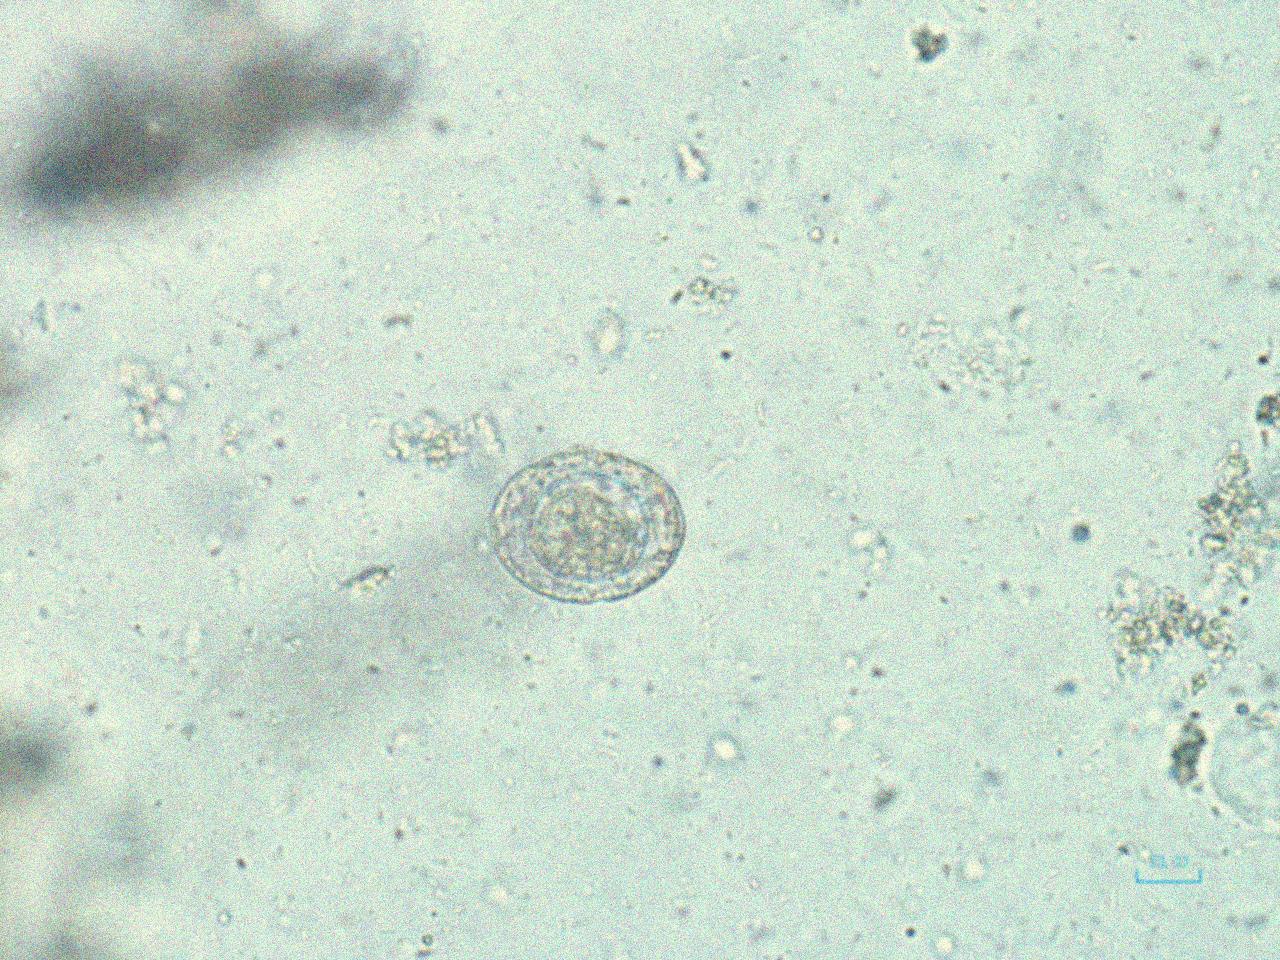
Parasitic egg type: Hymenolepis nana